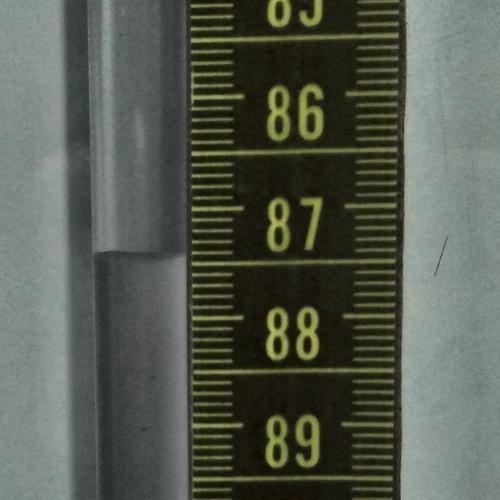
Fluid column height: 87.4 cm